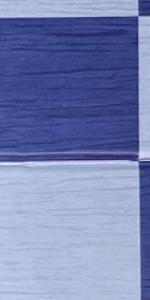
Label: Empty